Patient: sex M, age 34
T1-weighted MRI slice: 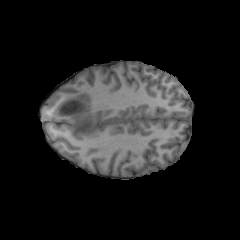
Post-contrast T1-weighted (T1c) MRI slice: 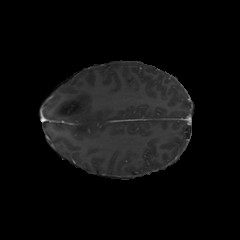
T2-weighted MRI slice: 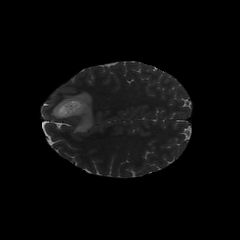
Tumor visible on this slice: yes
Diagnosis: Astrocytoma, IDH-mutant
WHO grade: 2